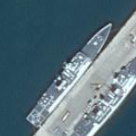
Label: destroyer